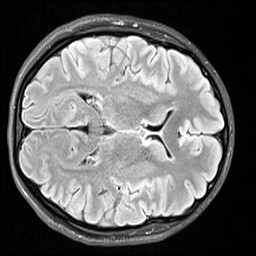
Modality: FLAIR
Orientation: axial
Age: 28
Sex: female
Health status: healthy
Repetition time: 12 s
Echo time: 0.095 s